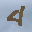
Label: 4